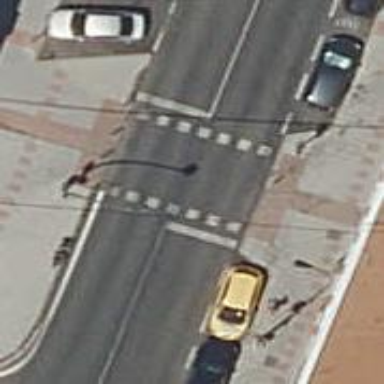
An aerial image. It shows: Road crossing with traffic signals.